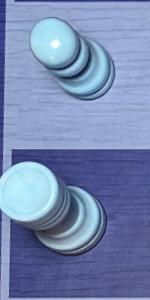
Label: Rook_White